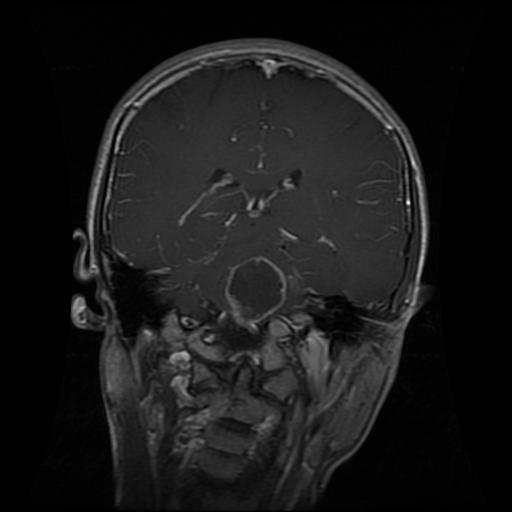
Label: glioma